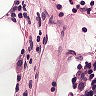
Metastatic tissue present: no